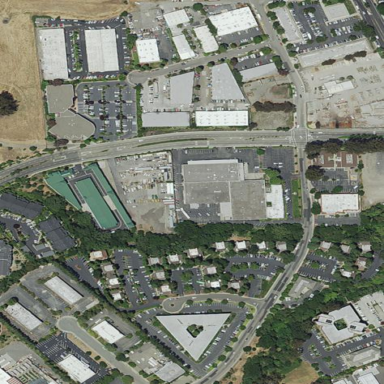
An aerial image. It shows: Commercial area.